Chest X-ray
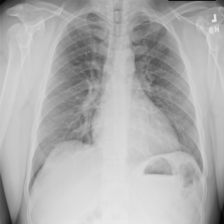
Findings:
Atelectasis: negative
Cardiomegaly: negative
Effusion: negative
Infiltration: negative
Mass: negative
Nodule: negative
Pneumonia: negative
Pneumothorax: negative
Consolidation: negative
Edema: negative
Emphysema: negative
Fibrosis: negative
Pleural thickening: negative
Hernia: negative